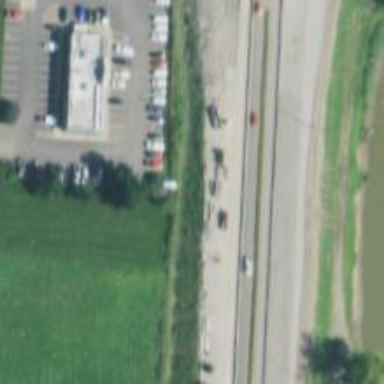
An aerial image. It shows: Trunk link highway.